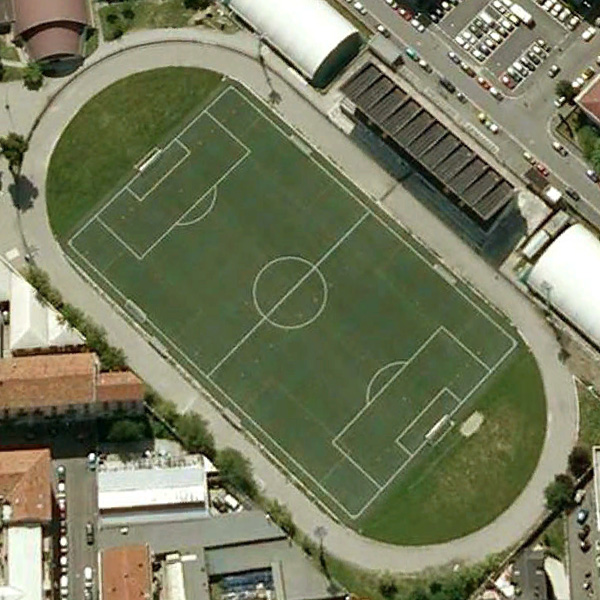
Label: Playground